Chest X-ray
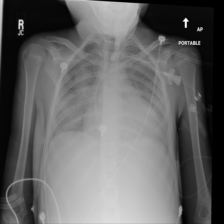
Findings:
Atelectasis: negative
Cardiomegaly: positive
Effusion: negative
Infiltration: negative
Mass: positive
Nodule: negative
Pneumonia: negative
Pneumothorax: negative
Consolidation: negative
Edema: positive
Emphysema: negative
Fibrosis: negative
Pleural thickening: negative
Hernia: negative